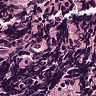
Metastatic tissue present: no